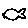
Label: fish